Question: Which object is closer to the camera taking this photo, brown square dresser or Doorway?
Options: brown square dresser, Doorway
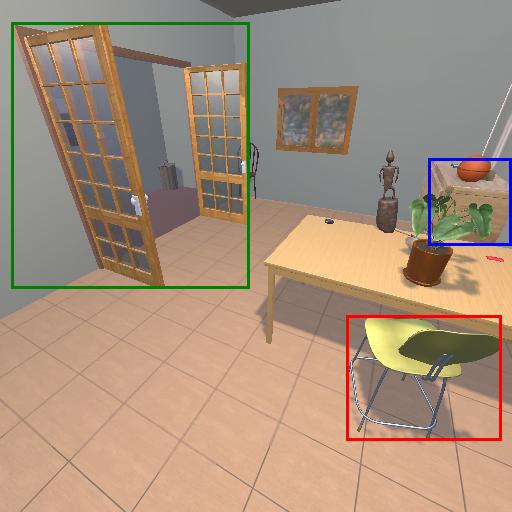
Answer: brown square dresser